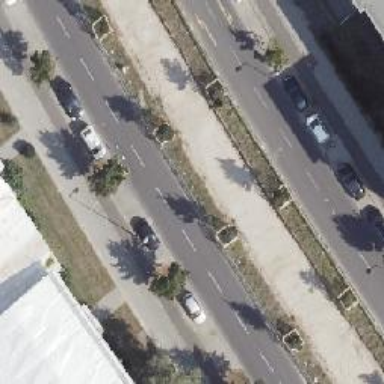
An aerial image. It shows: Secondary road with asphalt surface. The right side of the road has cycle track with lane markings. There's parking available on the right side of the road.